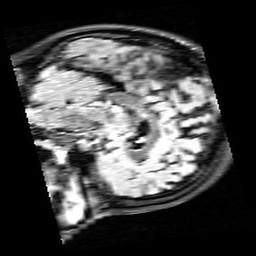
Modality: FLAIR
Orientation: sagittal
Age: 23
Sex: female
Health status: healthy
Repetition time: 12 s
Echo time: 0.095 s